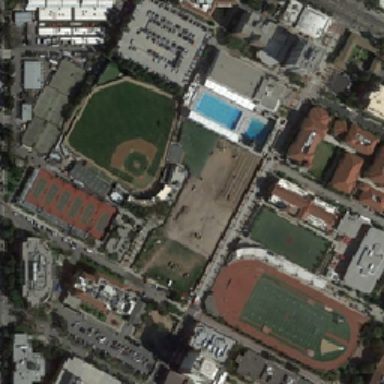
The school has a baseball field six tennis courts and two playground .